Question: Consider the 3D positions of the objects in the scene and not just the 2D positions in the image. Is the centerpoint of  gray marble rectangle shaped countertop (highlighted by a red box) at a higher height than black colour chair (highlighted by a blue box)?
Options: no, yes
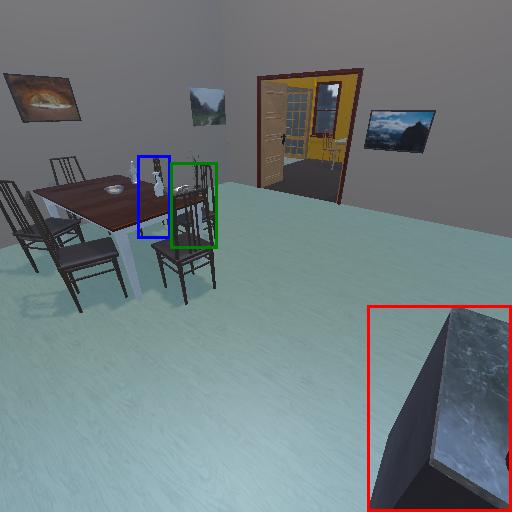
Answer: no